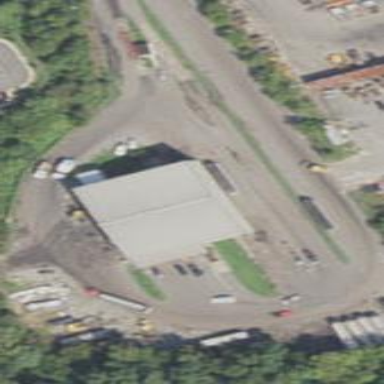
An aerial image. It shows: Waste transfer station building.